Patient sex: M
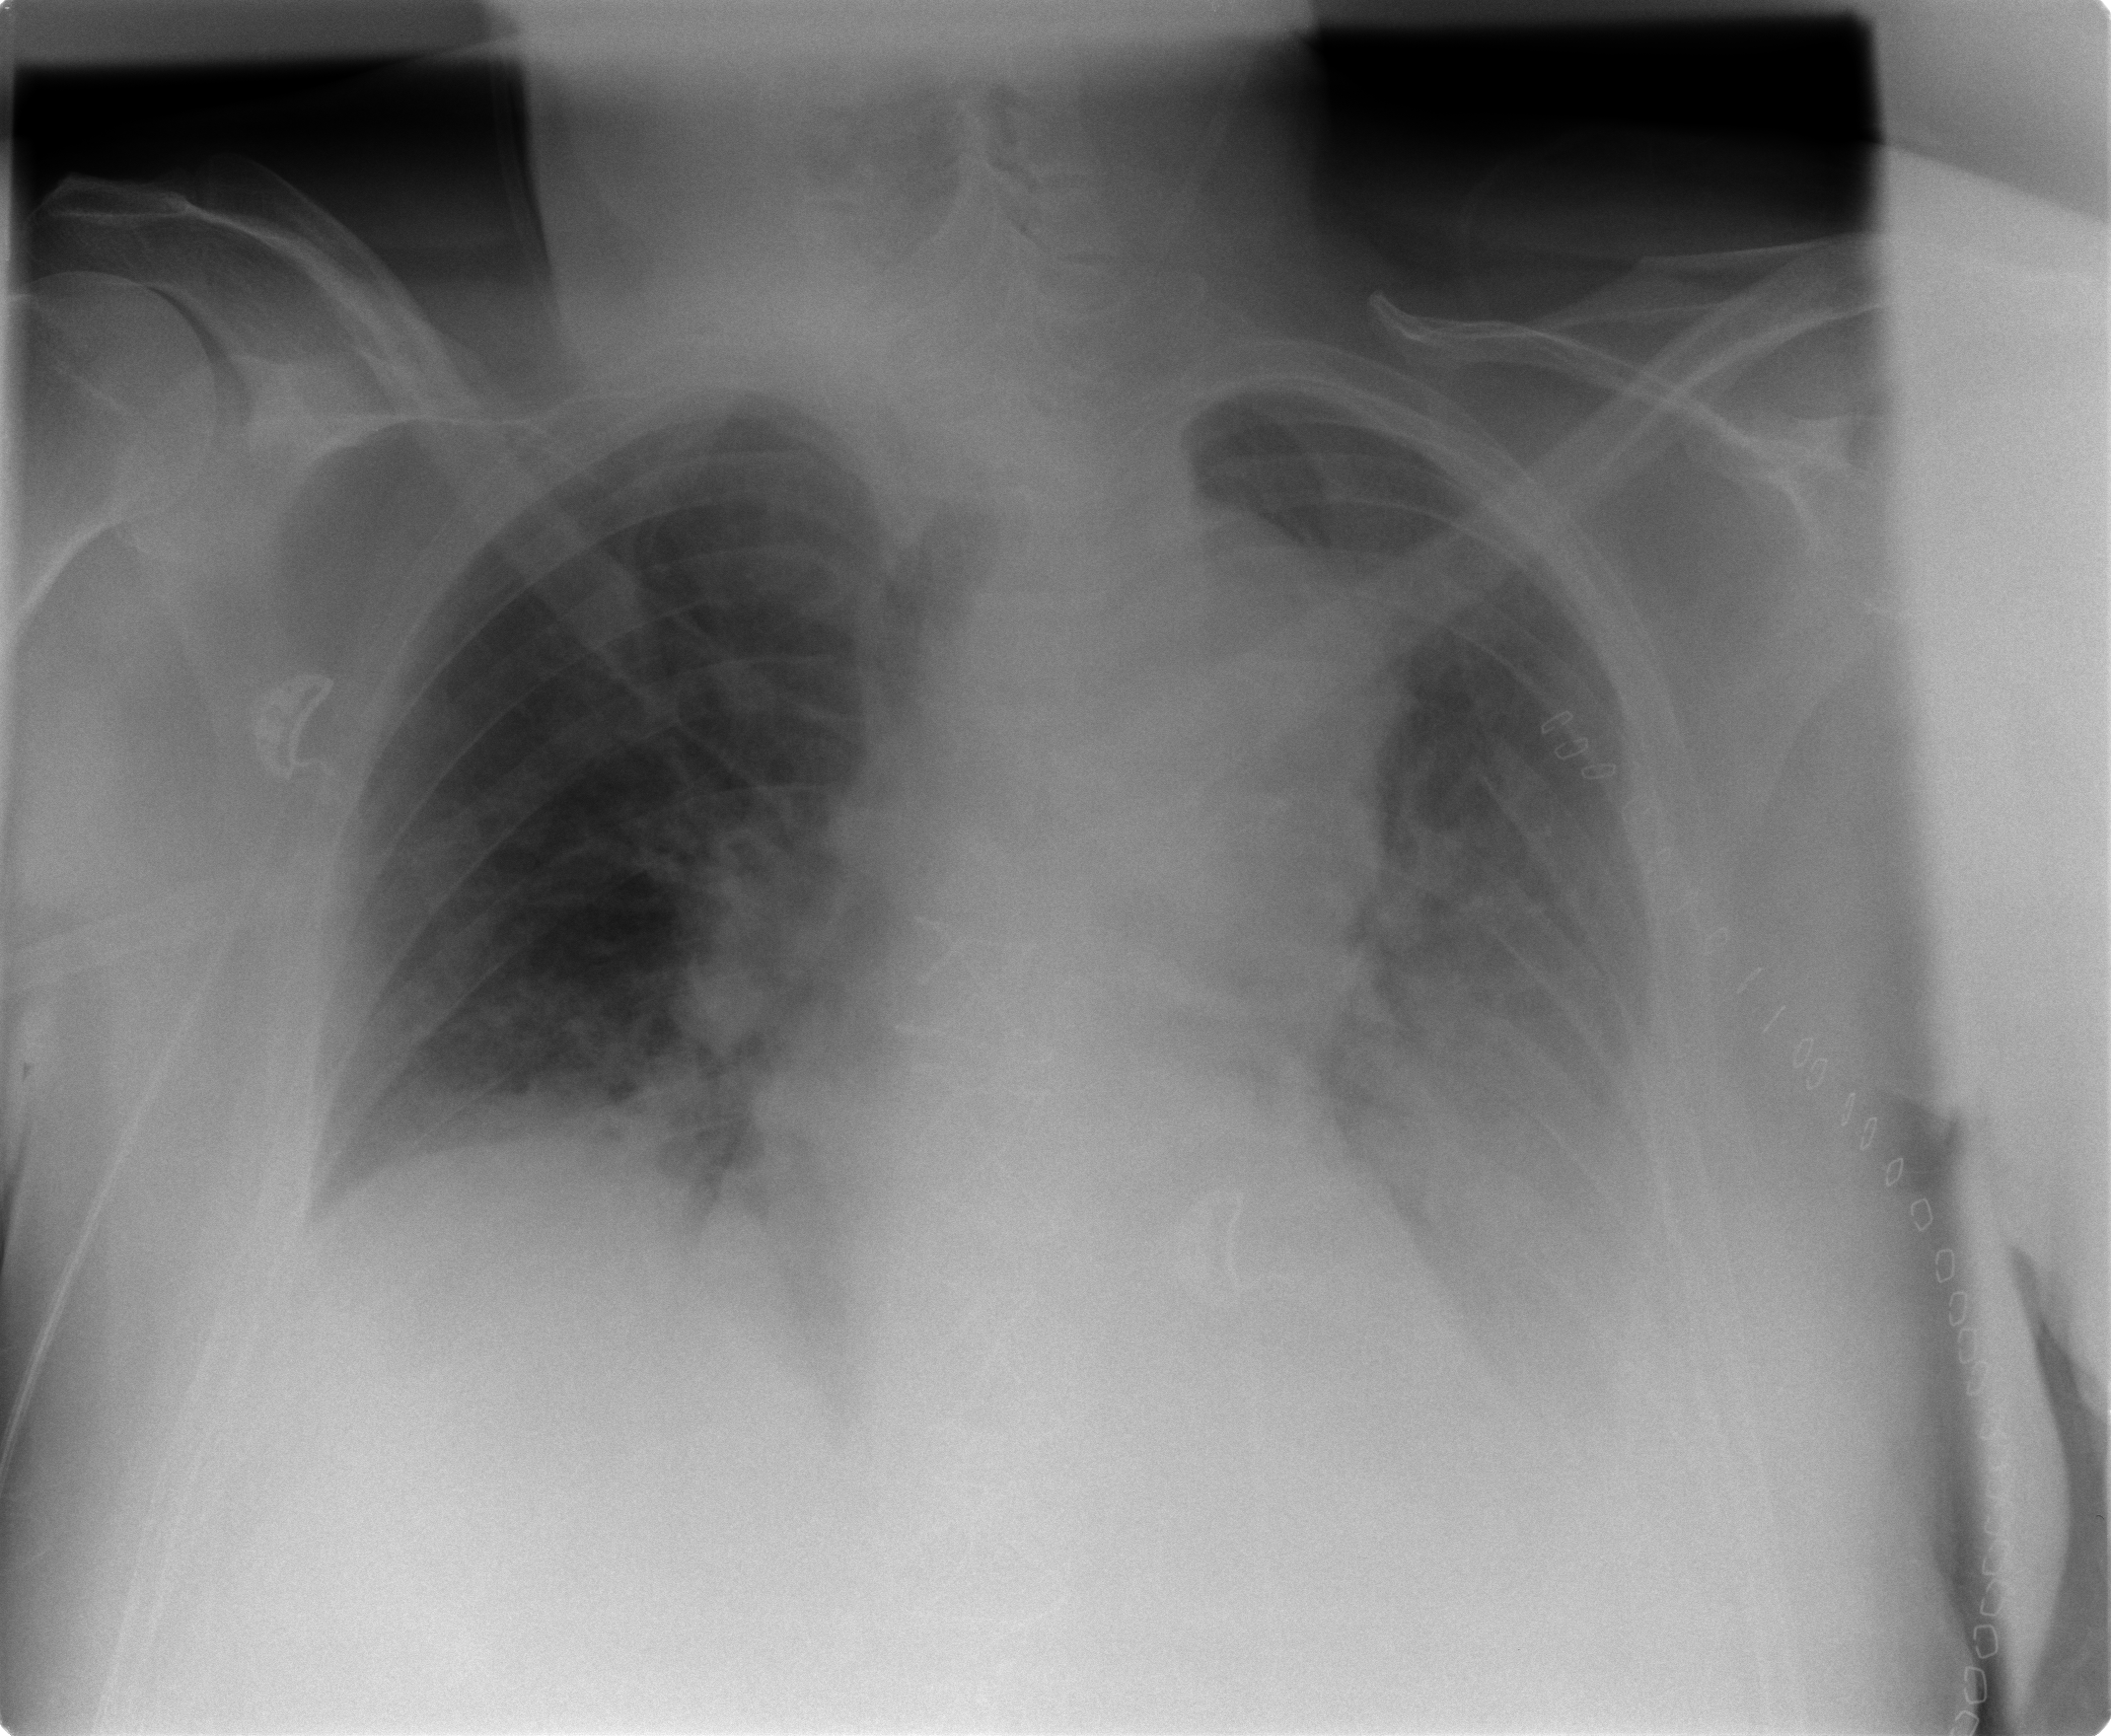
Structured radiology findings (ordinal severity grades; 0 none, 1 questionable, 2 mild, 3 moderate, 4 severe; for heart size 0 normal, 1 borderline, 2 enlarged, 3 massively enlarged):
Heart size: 0
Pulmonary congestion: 3
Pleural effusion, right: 2
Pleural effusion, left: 3
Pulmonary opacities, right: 2
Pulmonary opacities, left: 2
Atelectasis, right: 2
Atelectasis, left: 2